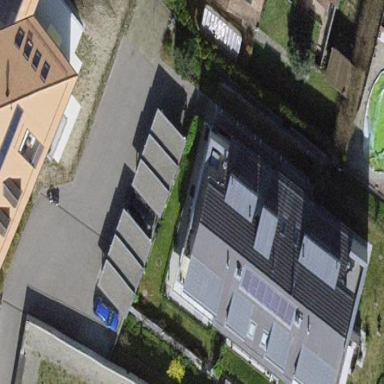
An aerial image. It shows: Terrace building.